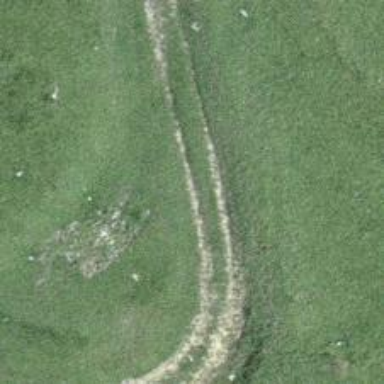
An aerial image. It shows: Track road with grade4 tracktype.